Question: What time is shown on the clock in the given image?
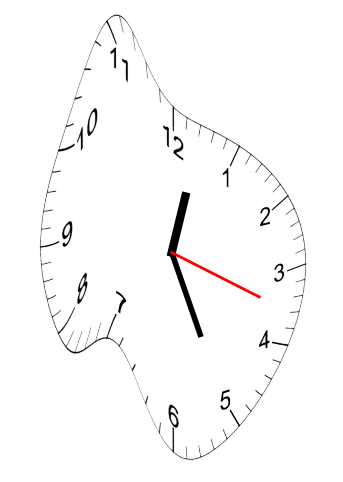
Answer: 12:25:18